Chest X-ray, PA view. Patient: 56 years old, sex M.
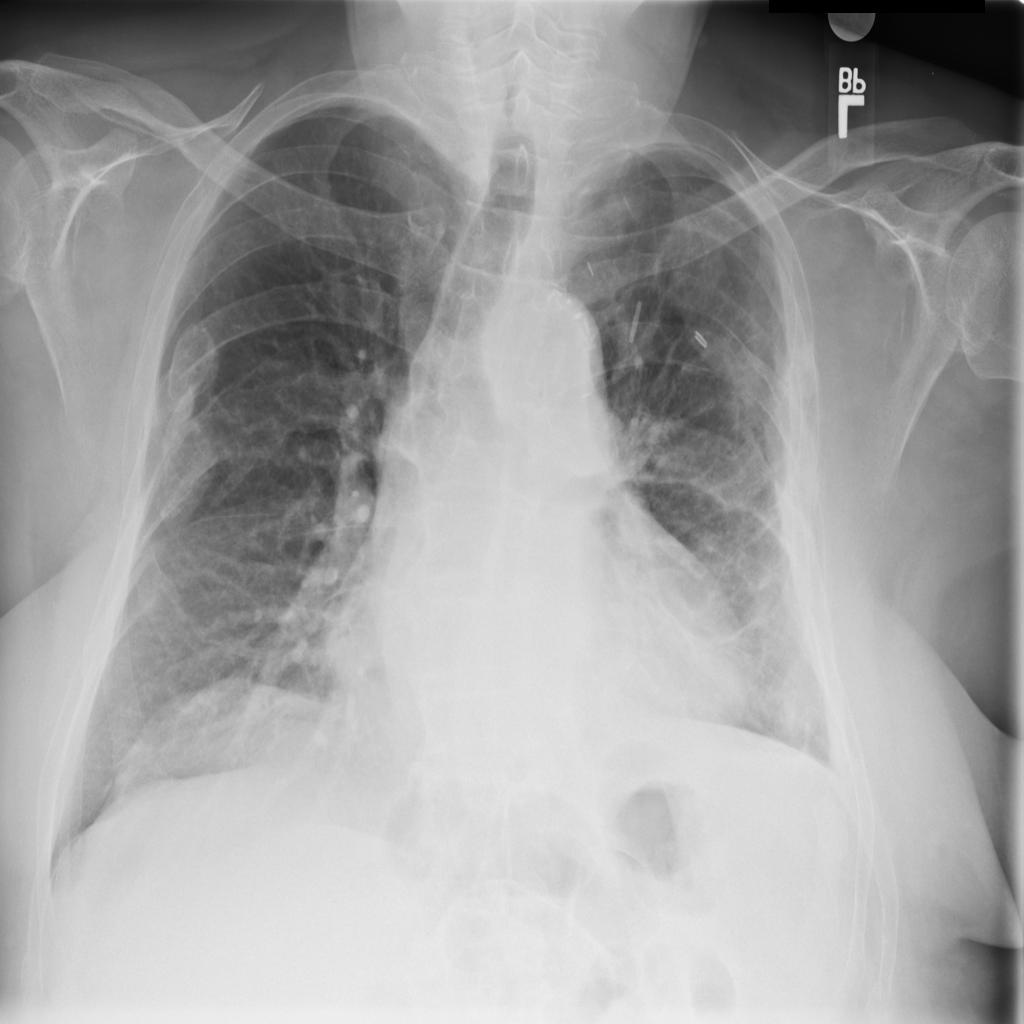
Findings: No Finding